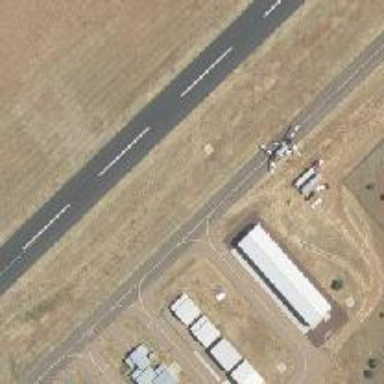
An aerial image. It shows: View of taxiway at the airport.